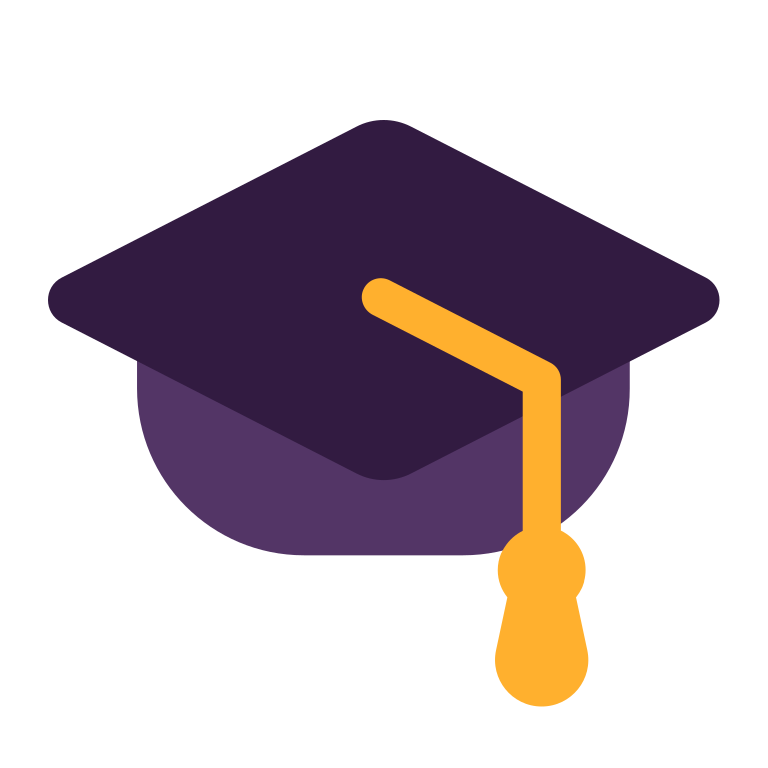
graduation cap flat